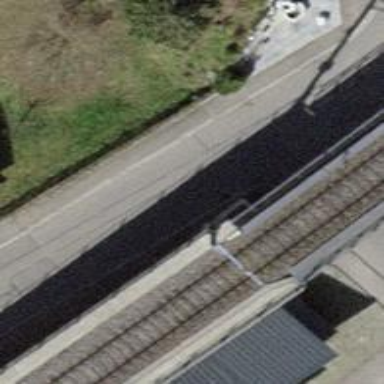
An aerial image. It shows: Bridge with electrified rail tracks and contact line.